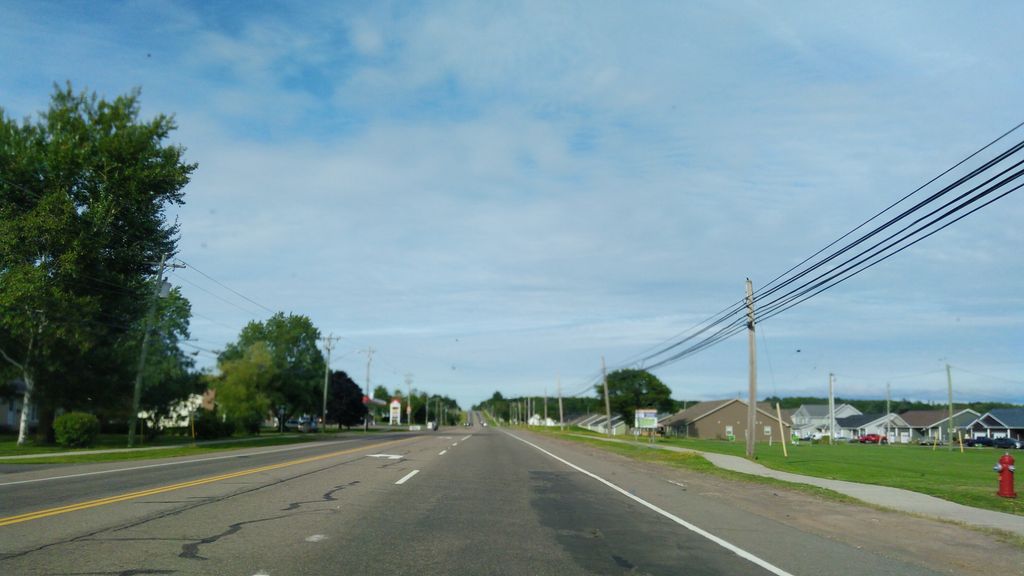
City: charlottetown